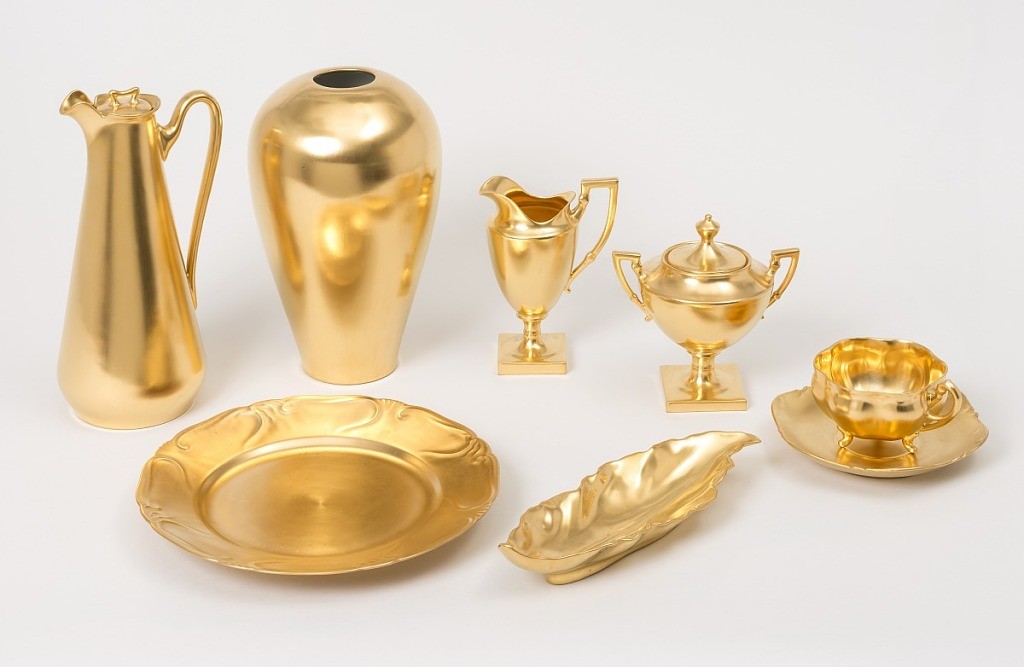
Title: Healey Gold
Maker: Emily Healey, American, b. 1854
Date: ca. 1893
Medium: Gilt porcelain
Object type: Dinner plate
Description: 1991-11-1: Comprising: -1 Dinner plate -2a Cup -2b Saucer -3a...;     1991-11-3-a,b: elongated tall tapered cylindrical form with loop ...;     1991-11-5-a,b: sugar jar50